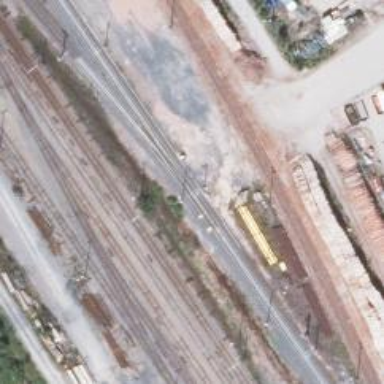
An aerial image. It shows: Continuous rail railway with electrified contact line.